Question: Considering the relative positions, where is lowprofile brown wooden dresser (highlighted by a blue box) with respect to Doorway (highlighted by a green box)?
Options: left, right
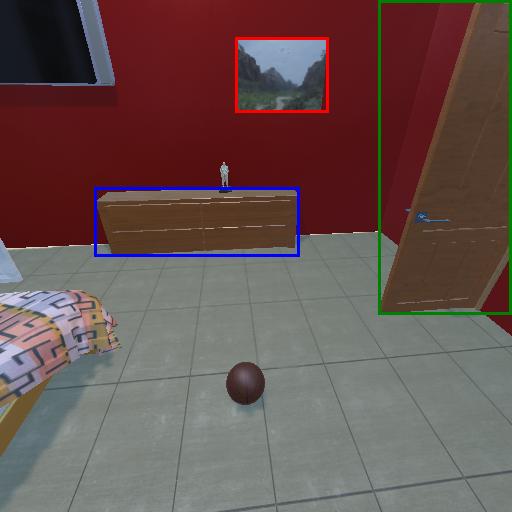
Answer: left